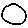
Label: circle